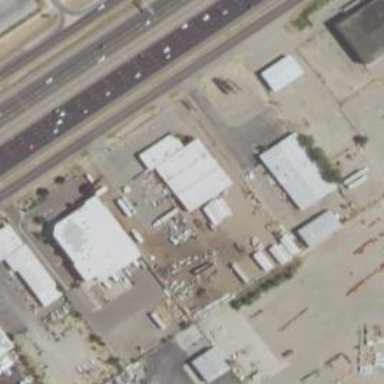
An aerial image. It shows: Commercial area.